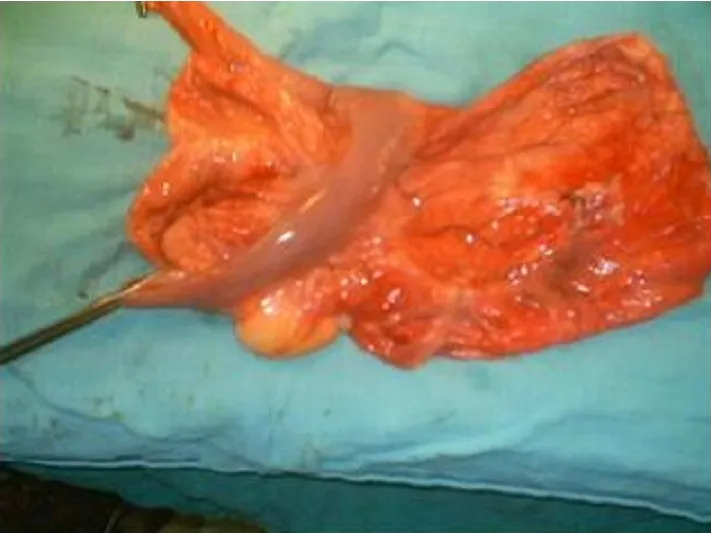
The resected surgical piece with a segment of intestine.
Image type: medical_photograph (other_medical_photograph)